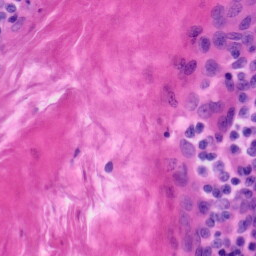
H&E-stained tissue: Tonsil